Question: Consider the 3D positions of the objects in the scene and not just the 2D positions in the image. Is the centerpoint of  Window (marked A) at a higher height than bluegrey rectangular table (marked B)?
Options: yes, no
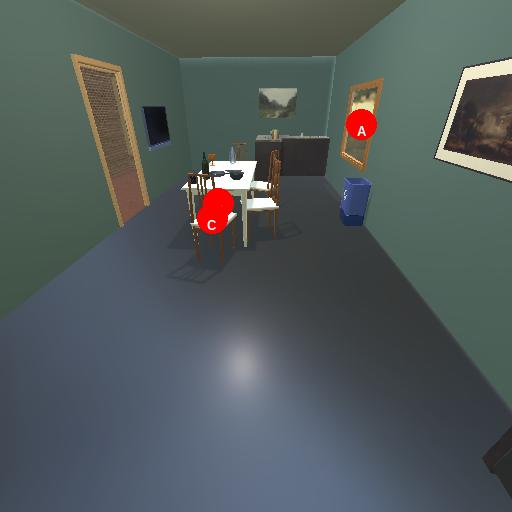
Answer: yes